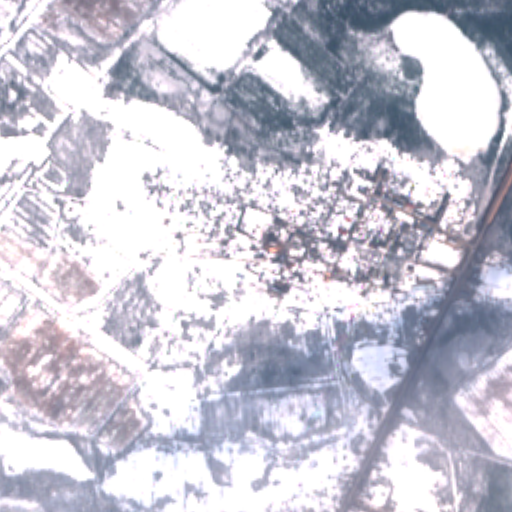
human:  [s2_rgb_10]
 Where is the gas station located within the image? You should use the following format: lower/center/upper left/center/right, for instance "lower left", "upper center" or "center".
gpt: The gas station is located in the center right of the image.
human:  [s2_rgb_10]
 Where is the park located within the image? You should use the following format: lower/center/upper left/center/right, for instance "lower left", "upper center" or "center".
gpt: The park is located in the center right of the image.
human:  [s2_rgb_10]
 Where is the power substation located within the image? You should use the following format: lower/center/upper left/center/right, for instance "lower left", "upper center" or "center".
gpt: The power substation is located in the center right of the image.
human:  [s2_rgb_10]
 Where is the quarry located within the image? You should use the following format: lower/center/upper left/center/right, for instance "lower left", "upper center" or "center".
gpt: The quarry is located in the lower right of the image.
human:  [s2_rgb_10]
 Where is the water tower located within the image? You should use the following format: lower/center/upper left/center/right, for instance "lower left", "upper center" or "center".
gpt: The water tower is located in the center of the image.
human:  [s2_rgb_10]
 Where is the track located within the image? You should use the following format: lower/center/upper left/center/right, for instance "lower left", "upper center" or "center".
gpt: There is no track in the image.